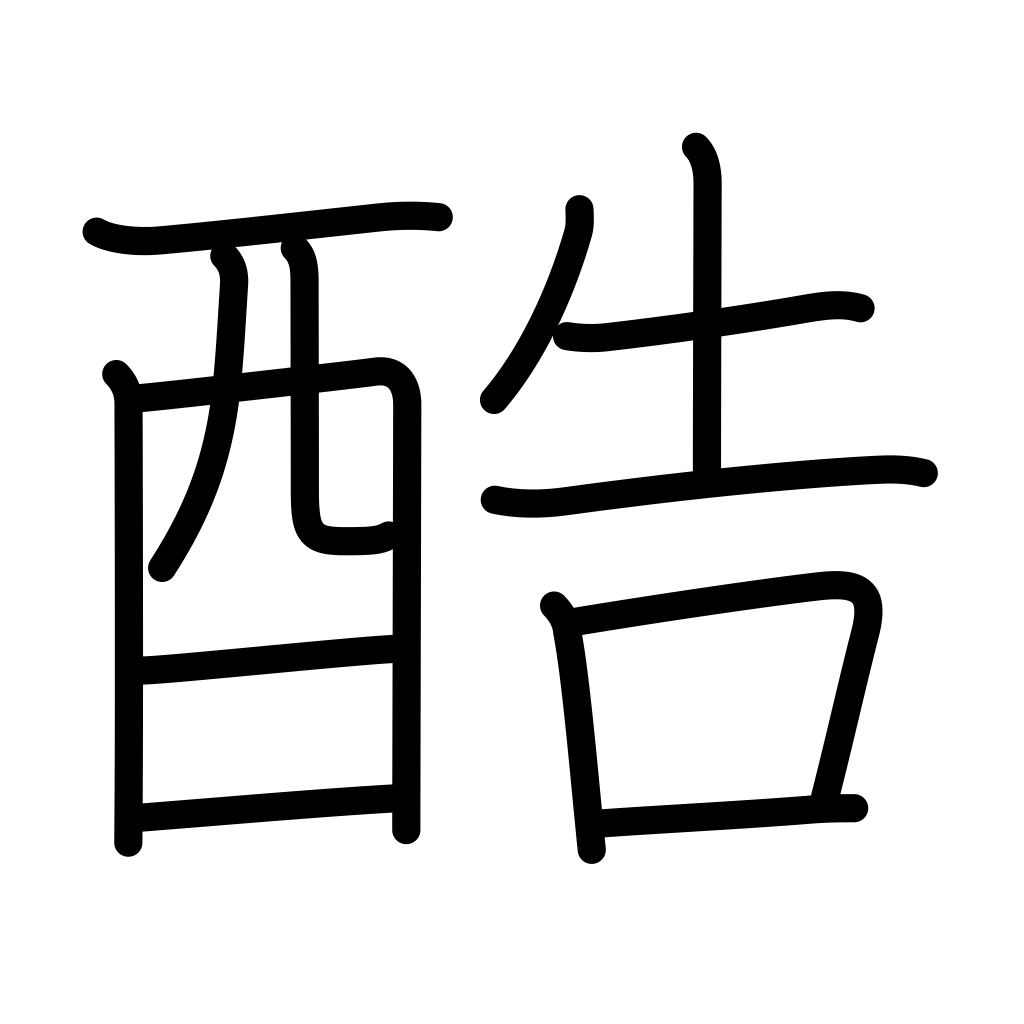
Meaning: cruel, severe, atrocious, unjust